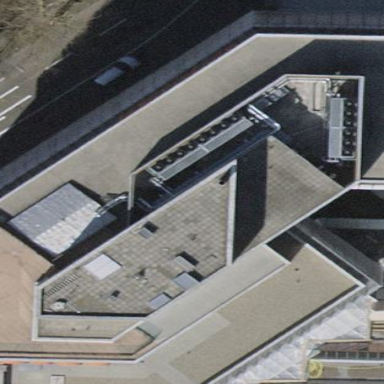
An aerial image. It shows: Commercial building.